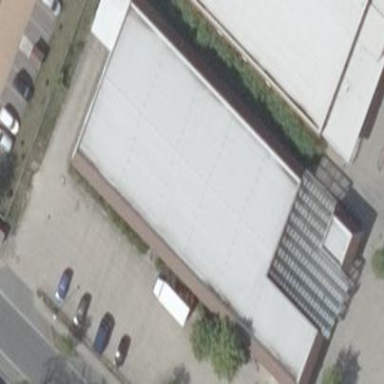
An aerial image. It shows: Commercial building.